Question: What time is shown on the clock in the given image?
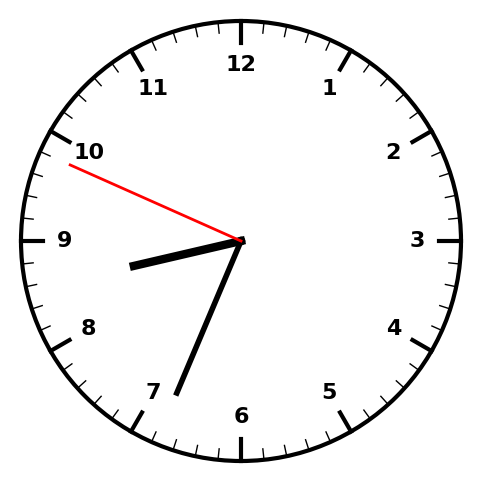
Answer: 08:33:49